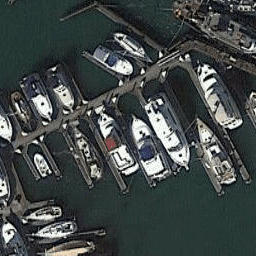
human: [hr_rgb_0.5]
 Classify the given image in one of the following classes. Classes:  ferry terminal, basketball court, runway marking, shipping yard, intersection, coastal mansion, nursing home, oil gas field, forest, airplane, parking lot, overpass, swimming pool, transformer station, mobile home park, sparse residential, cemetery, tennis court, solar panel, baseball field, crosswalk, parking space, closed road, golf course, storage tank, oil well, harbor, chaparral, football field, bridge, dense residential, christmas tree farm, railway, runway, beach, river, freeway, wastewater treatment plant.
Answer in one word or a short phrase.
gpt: harbor